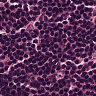
Metastatic tissue present: no